Question: i wanted to publish my google maps v2 in google play store, but to publish it, what do i need?
i saw this <URL> but it does not have any details i need. i saw "Last updated January 17, 2014." at the above url so Google Maps v2 is still in use?
i have heard that it was depreciated(i can run in my phone though) . when i choose a tag google-map-api-2 below it say it has been deprecated since may 19 2010. i'm afraid that i can run on my phone but it cannot works when i deploy to google play store.
i have use the sha1 fingerprint, default keystore, with my package name to create a API key. i then use that to create and display my map. i can run perfectly on my phone, display, zoom in out etc. but i wonder do i have to do anything else when i deploy to play store?
EDIT: i right click my application, export android application, create keystore. name the keystore password. then it tell me to name the apk file. i did it. then i go windows > preferences > android > build > it is using defalut keystore, so i click browse on the custome keystore and go to the location of my new keystore. it says "Keystore was tampered with, or password was incorrect" and i do not know how to go from there.
if it works, then how could i make my Maps work on other computer. or when publishing, what key do i need and where do i obtain them? there seems to be no steps on the internet, which makes me worry.
EDIT

the above screenshot is when i did the following steps. i right click > export android application> existing keystore. the keystore is the name of the keystore i created just now. the password i also entered and it match. so it means the computer is already using the keystore i created just now?
i click until this step and it shows the SHA1 fingerprint. so it is the fingerprint of this new keystore? if i click finish i can use this key and my package at at the console to create the new API key?like i did before with default keystore and SHA1 fingerprint. will that be done? what do i do about the destination file already exist? this is my first time deploying and creating a google map app so i am cautious about this stuff. i'm afriad one wrong step would make it unable to display my map.
the reason why i waited and not clicked finish is if it is done, will i be able to deploy it and use my map on other computer? also there are some files and is with my team and we are compiling later, so this project is not fully done, so do i export now or later?
if i create this new API key using this new SHA1 fingerprint, will i be able to use it on this project and other project,(create new API key with this new SHA1 with different package name of differnet project. what i'm asking may not happen but i just wanted to be sure how this works and understand it. so sorry if there is too much question
strange, there is a time where i go to the console and purposely use my old API key with a DIFFERENT package name then my project name and my map still displays. it is like the key does not matter. is it because i still have not deploy to google play store but is just developing?
also, i followed the steps and create a deploy.keystore. but then my team has some problsm ans requite me to put my codes in a new project, so i create a new keystore again. new.keystore. but at the location, the deploy.keystore and original debugkeystore file type is keystore, while my new.keystore is just file. so is it not a keystore? but when i uses the api, the map still runs.
next, do i need to create a new keystore for every new project. can i just export and use existing keysore. browse for the deploy.keystore(not debug) again? i will only deploy one of the project though
also evertime i run my app on other computer, it requires me to download and import the google play services again. when i deploy my app, is the google play services in my application?
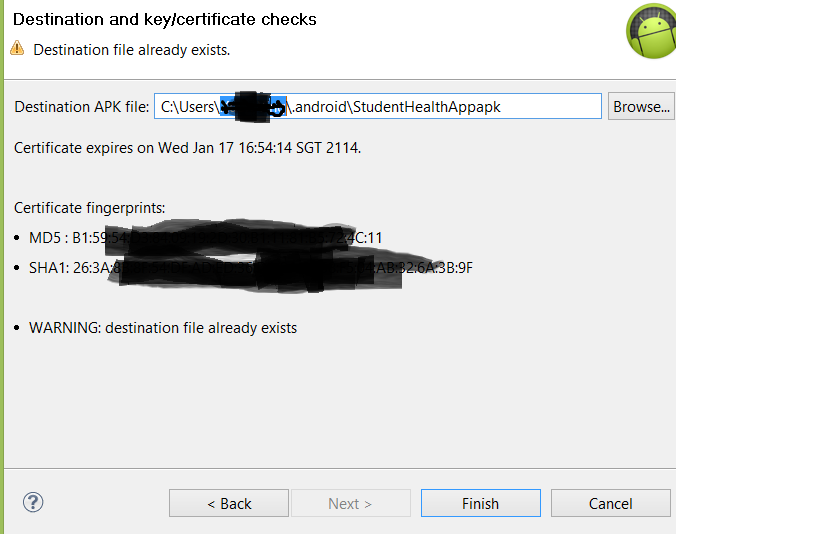
Answer: You need to make a signing keystone and obtain the SHA1 fingerprint from it. In eclipse right click on project->Export android application ->Create key store. With the keystore you can obtain the SHA1 fingerprint and update the same in Google console where you have enable maps for your project.